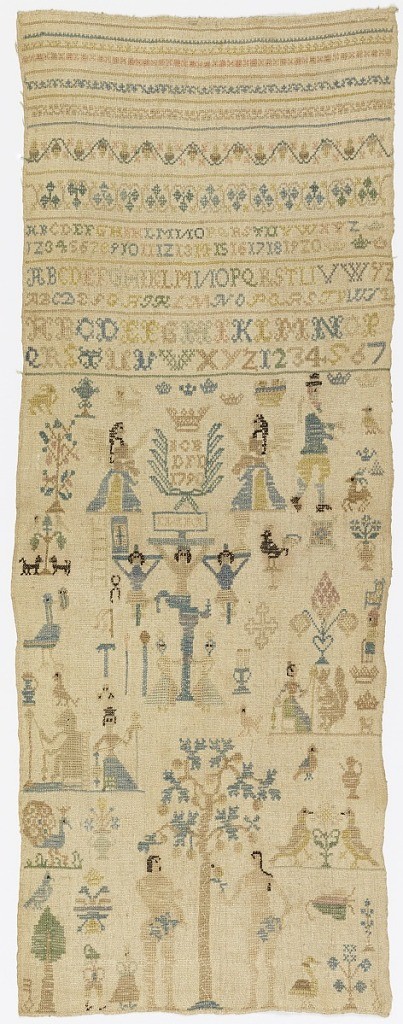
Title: Sampler
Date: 1790
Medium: silk embroidery on linen foundation Technique: embroidered in cross and stem stitches on plain weave foundation
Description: Bands of pattern at top, then alphabets, three motifs including two women spinning and one monkey, crucifixion and Adam and Eve.